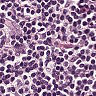
Metastatic tissue present: no